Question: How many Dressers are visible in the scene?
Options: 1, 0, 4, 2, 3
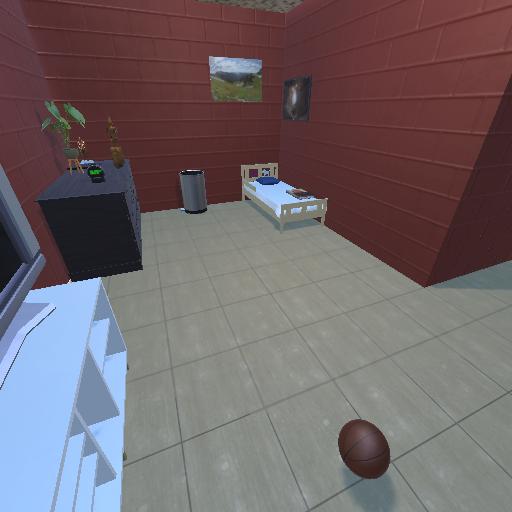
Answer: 1